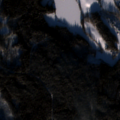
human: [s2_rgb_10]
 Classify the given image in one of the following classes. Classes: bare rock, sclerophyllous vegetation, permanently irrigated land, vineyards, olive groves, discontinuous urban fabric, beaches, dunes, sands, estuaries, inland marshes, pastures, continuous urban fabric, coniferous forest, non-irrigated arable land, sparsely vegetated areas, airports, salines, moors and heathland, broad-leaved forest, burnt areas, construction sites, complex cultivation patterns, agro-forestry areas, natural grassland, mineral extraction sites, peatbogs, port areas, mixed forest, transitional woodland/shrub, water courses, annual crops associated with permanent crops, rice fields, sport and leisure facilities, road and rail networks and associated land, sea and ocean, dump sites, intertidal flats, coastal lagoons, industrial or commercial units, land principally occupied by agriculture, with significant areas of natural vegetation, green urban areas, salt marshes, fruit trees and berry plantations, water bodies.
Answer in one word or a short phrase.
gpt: land principally occupied by agriculture, with significant areas of natural vegetation, coniferous forest, water bodies